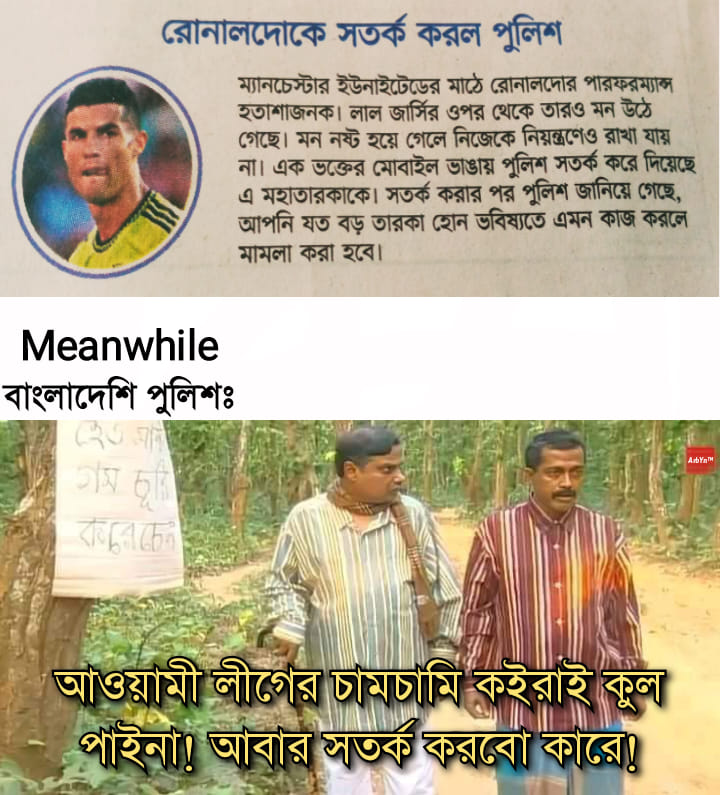
Text: রোনালদোকে সতর্ক করল পুলিশ বাংলাদেশি পুলিশ: আওয়ামী লীগের চামচামি কইরাই কুল পাইনা! আবার সতর্ক করবো কারে!
Label: Hate
Hate category: Political
Targeted group: Organization